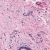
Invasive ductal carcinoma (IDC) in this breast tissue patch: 0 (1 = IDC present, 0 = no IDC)